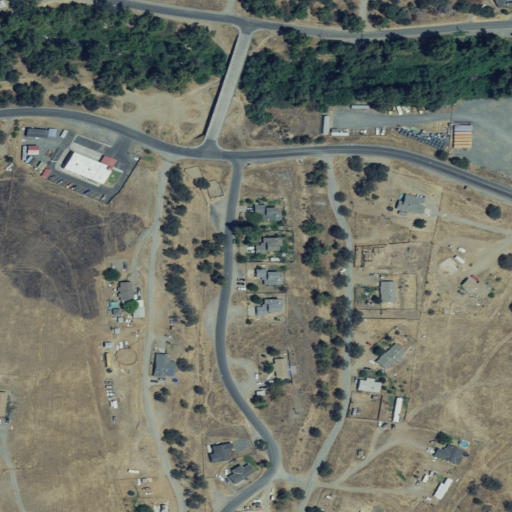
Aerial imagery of valley in California named Gibbon Canyon containing grassland, open development, low intensity development, shrub, medium intensity development, woody wetlands, and high intensity development